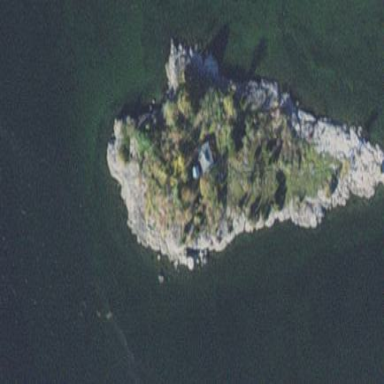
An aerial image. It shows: Islet.